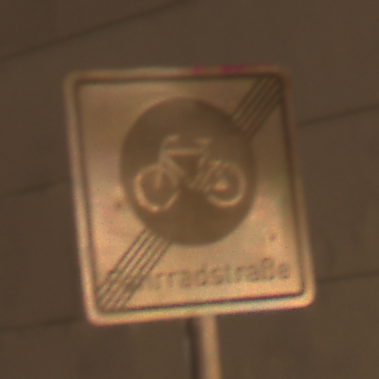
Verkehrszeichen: EndeFahrradstrasse
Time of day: Night
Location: Outdoor (Urban)
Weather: Clear
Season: NotSpecified
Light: Artificial